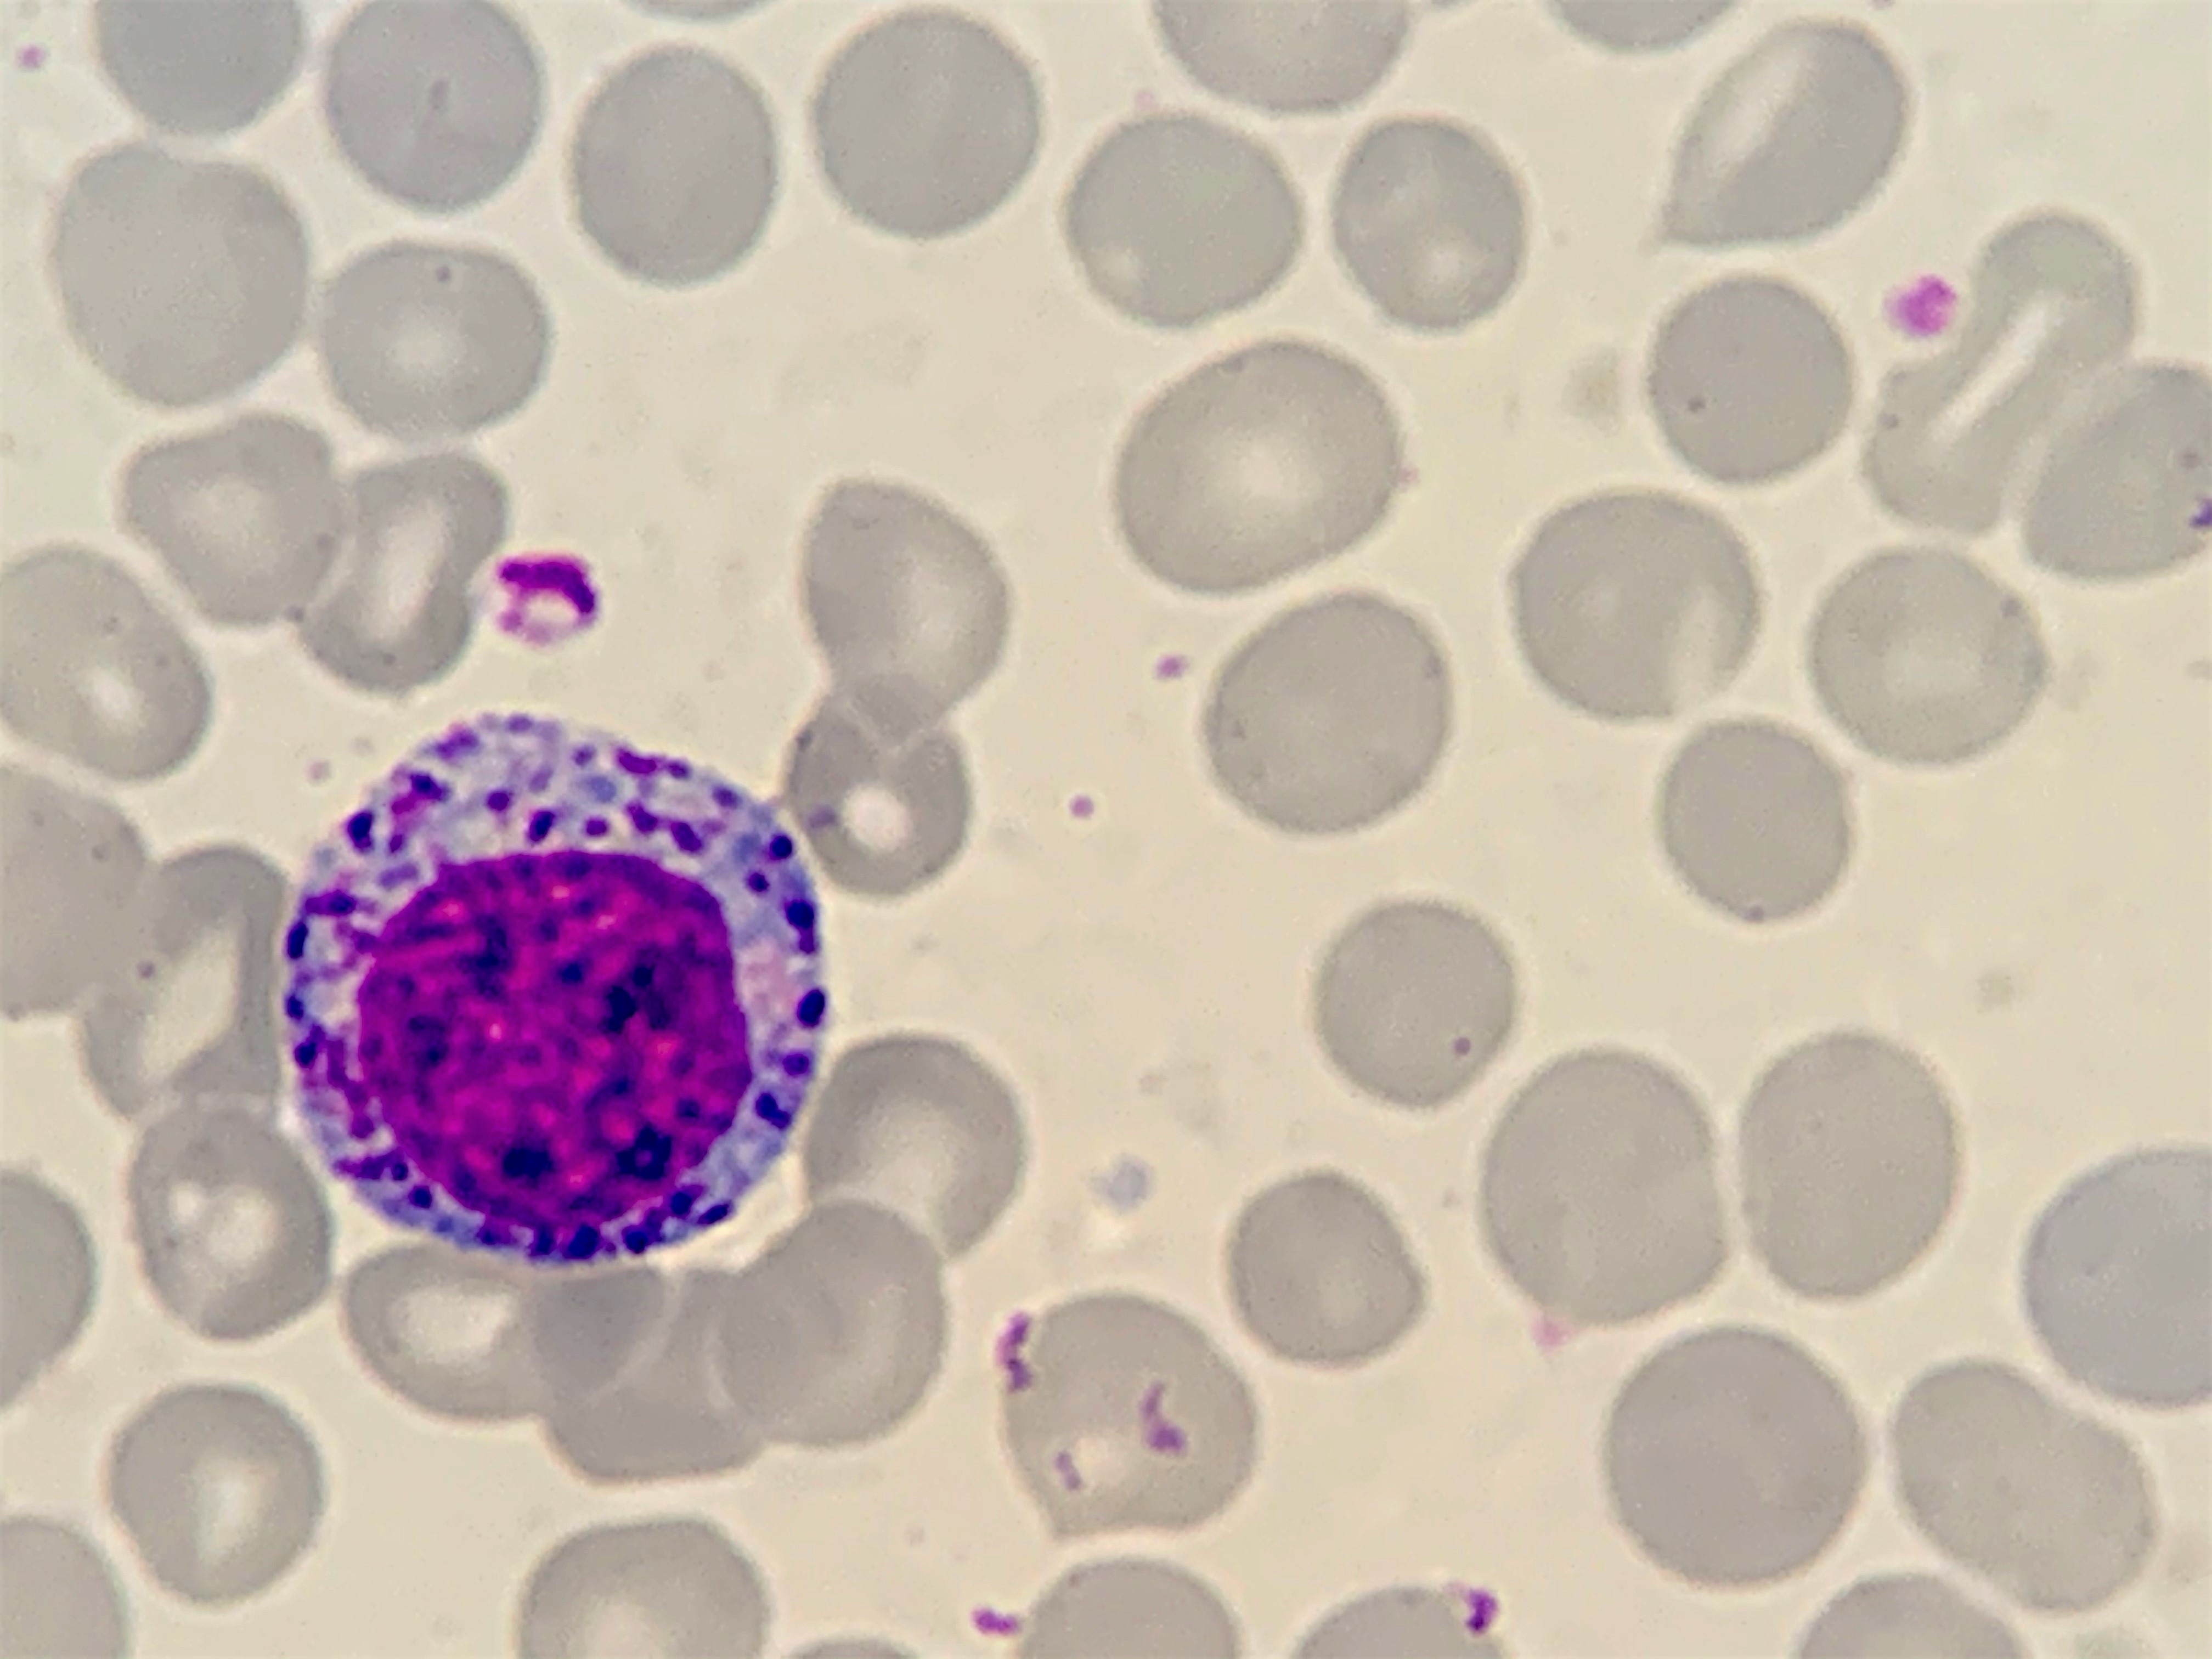
Cell type: PROMYELOCYTES